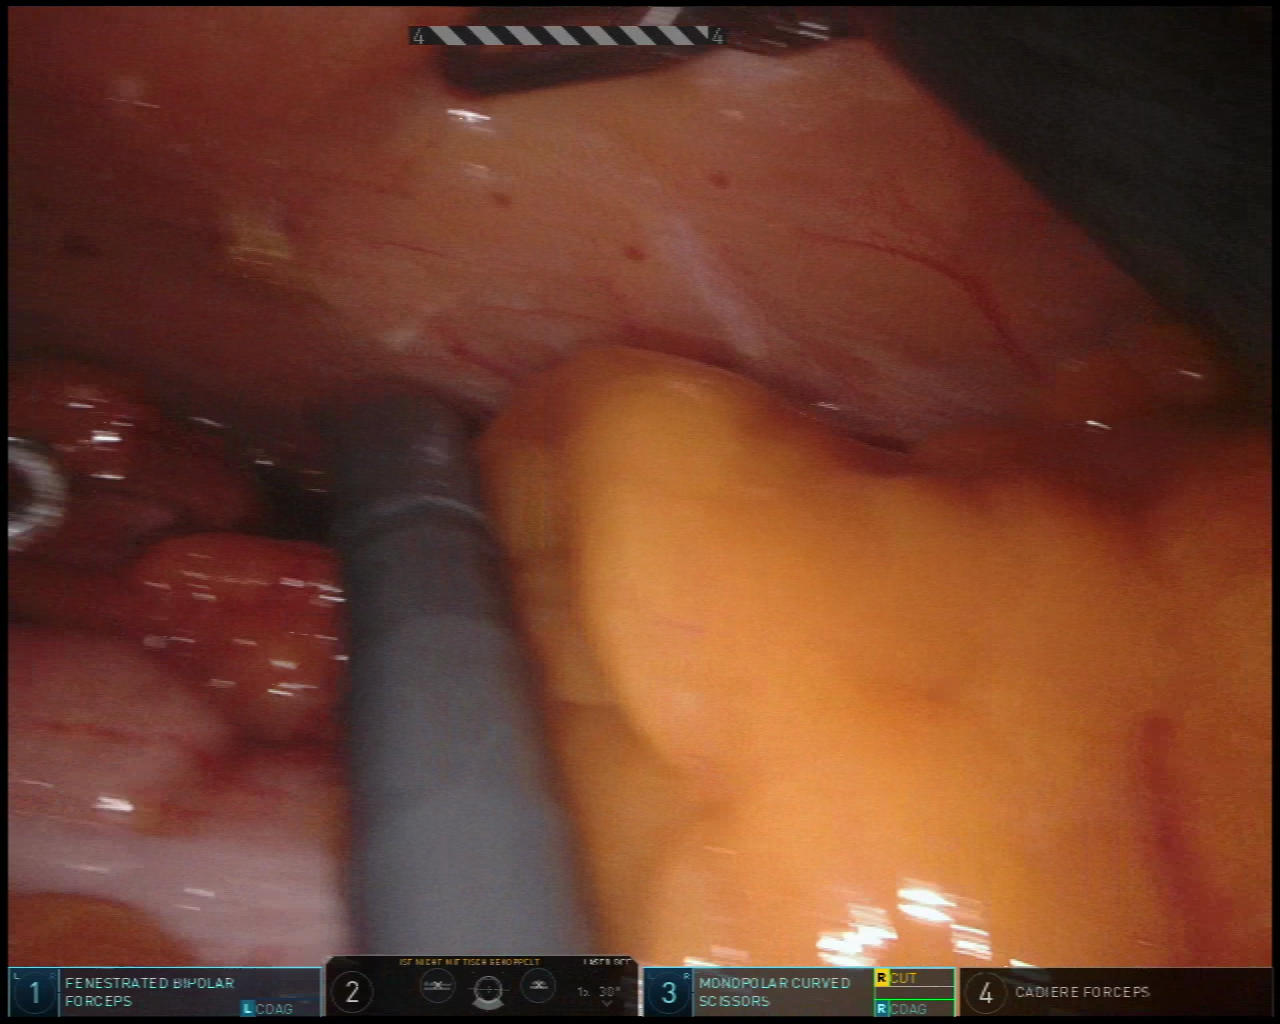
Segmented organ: abdominal_wall
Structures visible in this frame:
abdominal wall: yes
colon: yes
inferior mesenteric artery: no
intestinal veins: no
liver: no
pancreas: no
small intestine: no
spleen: no
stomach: no
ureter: no
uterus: no
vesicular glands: no